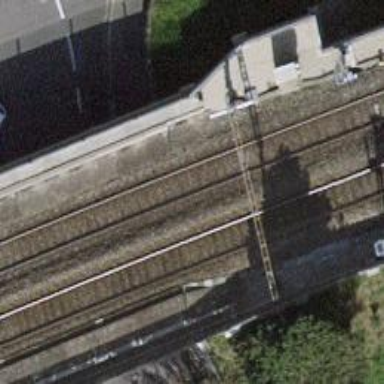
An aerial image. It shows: Railway bridge with electrified tracks and single rail.